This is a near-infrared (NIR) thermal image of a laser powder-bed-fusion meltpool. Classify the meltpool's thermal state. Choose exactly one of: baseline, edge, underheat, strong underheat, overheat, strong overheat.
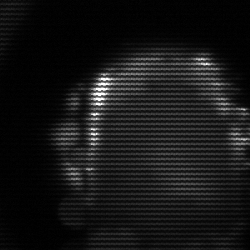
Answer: baseline